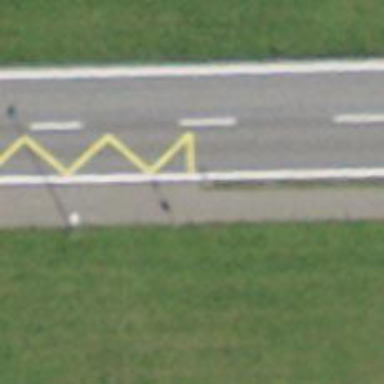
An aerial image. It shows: Platform for public transport on the road.